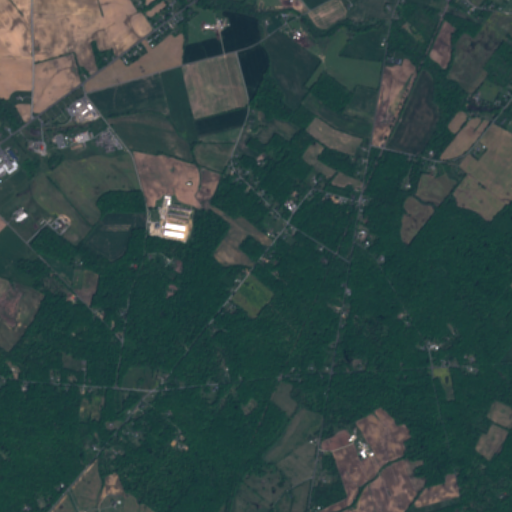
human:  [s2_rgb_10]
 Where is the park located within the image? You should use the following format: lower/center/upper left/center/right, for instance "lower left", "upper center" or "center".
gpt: The park is located in the upper left of the image.
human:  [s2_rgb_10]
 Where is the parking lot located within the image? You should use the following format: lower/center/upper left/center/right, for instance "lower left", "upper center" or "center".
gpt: The parking lot is located in the lower left of the image.
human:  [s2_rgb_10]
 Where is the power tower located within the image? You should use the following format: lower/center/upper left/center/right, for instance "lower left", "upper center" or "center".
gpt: The power tower is located in the upper right of the image.
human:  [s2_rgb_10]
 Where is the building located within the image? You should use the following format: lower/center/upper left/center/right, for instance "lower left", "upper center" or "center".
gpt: The building is located in the upper left of the image.
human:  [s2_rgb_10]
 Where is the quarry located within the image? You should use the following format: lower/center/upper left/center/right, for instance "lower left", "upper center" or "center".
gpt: There is no quarry in the image.